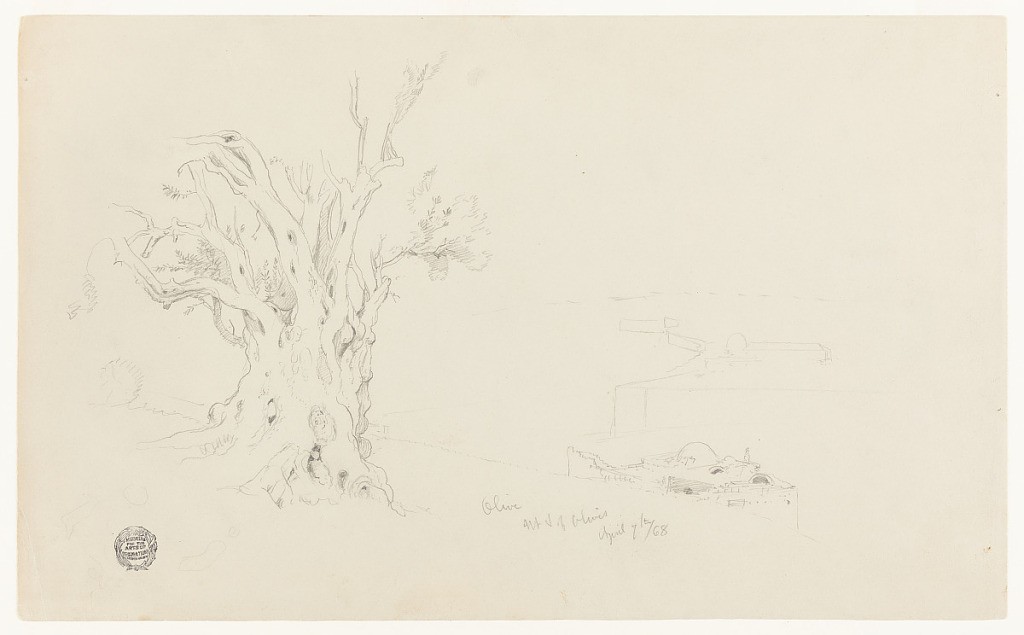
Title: Olive Tree, Mount of Olives, Jerusalem
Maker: Frederic Edwin Church, American, 1826–1900
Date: April 7, 1868
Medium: Graphite on gray-green wove paperboard
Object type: Drawing
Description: Landscape and botanical sketch of an olive tree and nearby buildings on the Mount of Olives in Jerusalem. In the immediate foreground at left, the gnarled, knobby trunk and twisting boughs of an olive tree are shown in some detail. Down the slope of the Mount, in the middle distance at right, multiple buildings are shown in varying levels of detail.